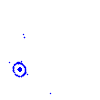
Particle: pion